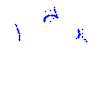
Particle: pion